Question: I want to do a simple form layout, labels and inputs, without tables. It works fine like this:
'''
<!DOCTYPE html>
<html>
<head>
<style type="text/css">
form {
display: table;
}
form>div {
display: table-row;
}
form>div>* {
display: table-cell;
}
</style>
</head>
<body>
<form>
<div>
<label>Hello</label>
<input type="text"/>
</div>
<div>
<label>World</label>
<input type="text"/>
</div>
</form>
</body>
</html>
'''
However, it doesn't work in IE7. What is the cleanest way to make table layouts that display correctly in IE7, IE8, Firefox, Chrome and Safari?
I've added a mock up of the layout I want to achieve:

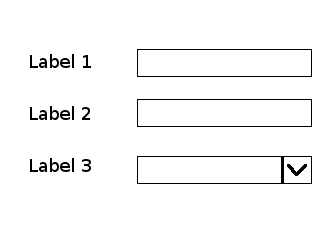
Answer: How about absolute positioning?
HTML:
'''
<form>
<h3> LOGIN </h3>
<p> <label> Username: <input type="text"> </label> </p>
<p> <label> Password: <input type="text"> </label> </p>
</form>
'''
CSS:
'''
p { position:relative; }
input { position:absolute; top:0; right:0; }
'''
<URL>
---
Or this CSS:
'''
p { position:relative; }
input { position:absolute; left:100px; }
'''
<URL>